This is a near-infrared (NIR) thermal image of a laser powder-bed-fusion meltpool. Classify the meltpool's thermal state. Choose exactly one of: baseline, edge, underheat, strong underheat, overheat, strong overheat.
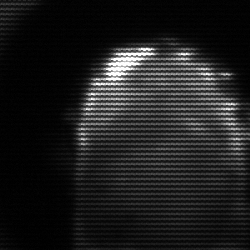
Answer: baseline